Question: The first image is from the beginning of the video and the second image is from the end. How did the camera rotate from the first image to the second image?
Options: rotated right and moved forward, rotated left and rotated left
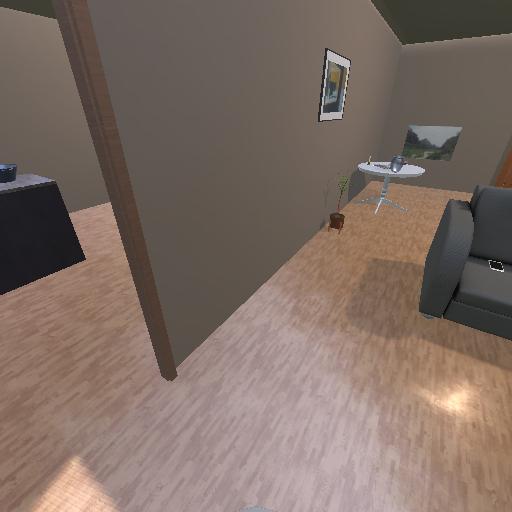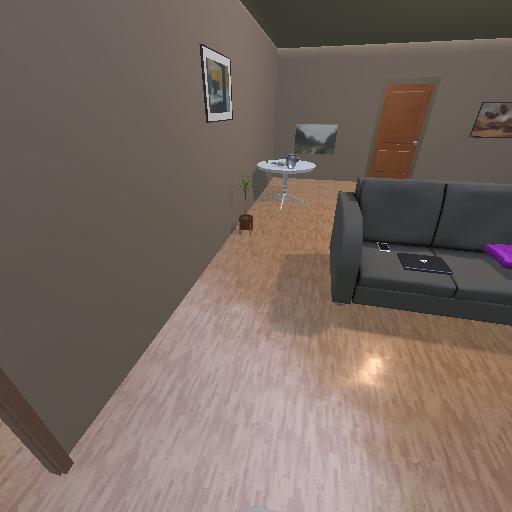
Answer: rotated right and moved forward